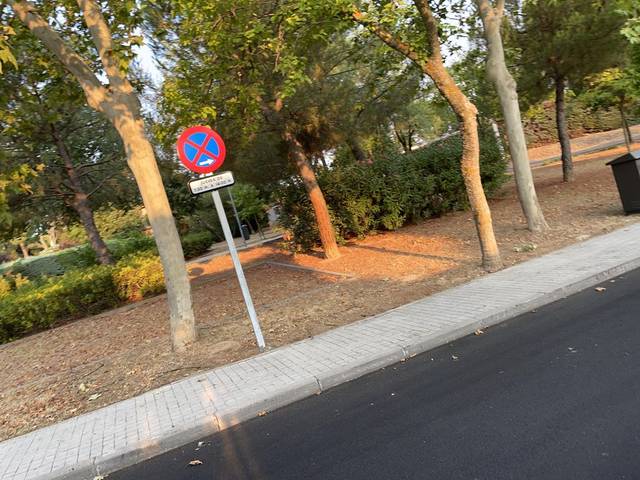
Region: Spain
Coordinates: 40.479, -3.862